Field crop: maize
Growth stage: 2
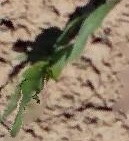
Species: maize